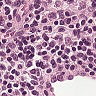
Metastatic tissue present: no